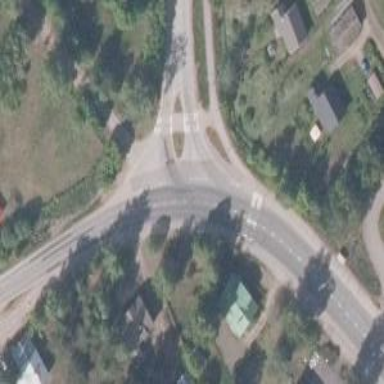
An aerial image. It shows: Uncontrolled road crossing.